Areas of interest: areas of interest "Park and greenspace"
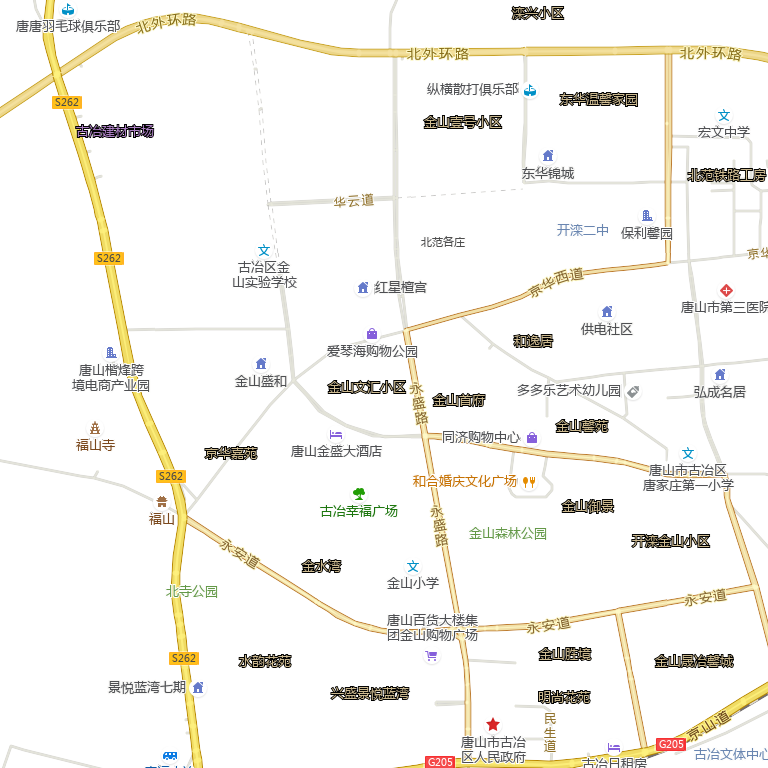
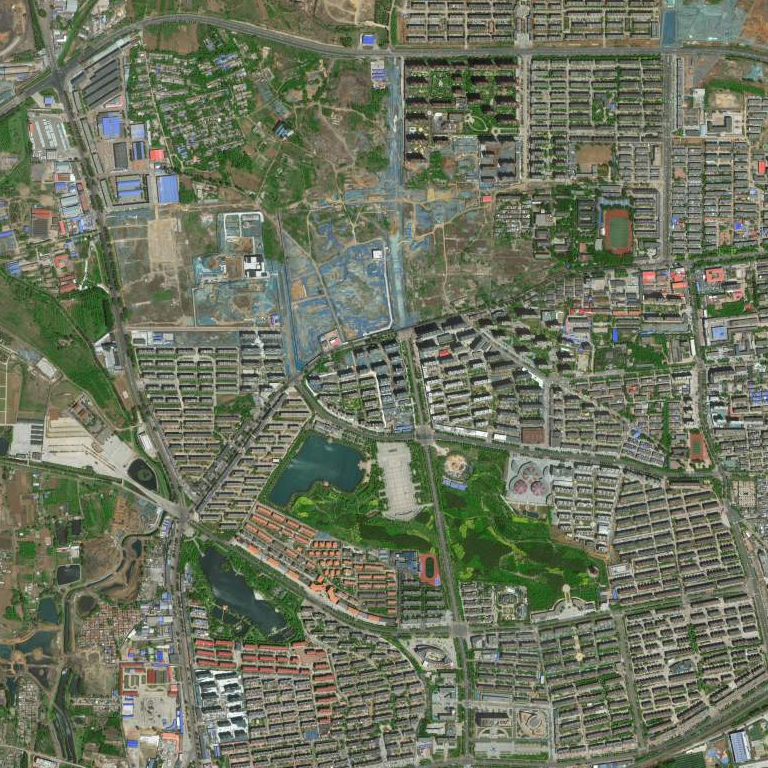